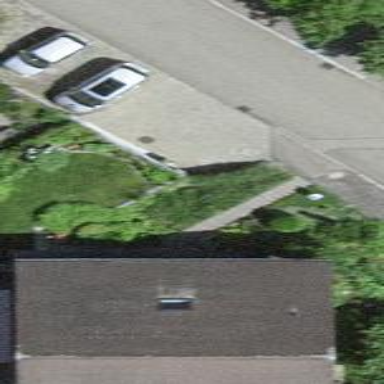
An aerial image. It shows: Garage building.